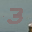
Label: 3